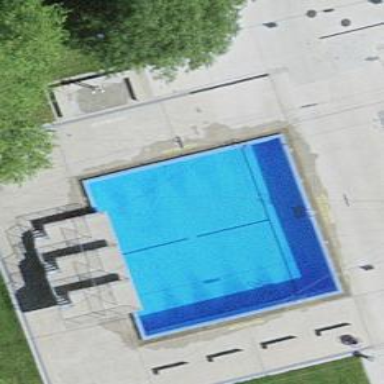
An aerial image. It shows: Swimming pool located in leisure land.